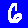
Digit: 6